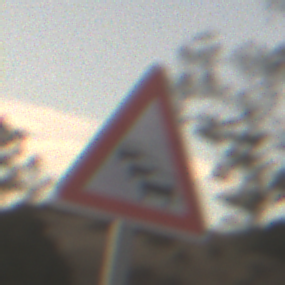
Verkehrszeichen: Stau
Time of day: SunriseSunset
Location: Outdoor (RoadRail)
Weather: PartlyCloudy
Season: NotSpecified
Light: Natural